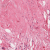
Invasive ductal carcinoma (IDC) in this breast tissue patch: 0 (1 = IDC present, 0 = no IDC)